Question: I have the following (called: "MyView.ctp") in /app/view/layouts
'''
<!DOCTYPE html>
<html xmlns="http://www.w3.org/1999/xhtml">
<head>
<title><?php echo $title_for_layout; ?></title>
<!-- add favicon here-->
<!-- js -->
<?php echo $scripts_for_layout; ?>
</head>
<body>
</body>
</html>
'''
I have the following (called MyView.ctp) in /app/view
'''
<?php $html->css('fup-prototype','stylesheet', array('media"=>"all' ), false); ?>
'''
The following file (called fup-prototype.css) in app/webroot/css/
But am getting this error:

What am I doing wrong here?
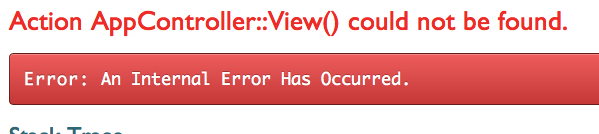
Answer: Instead of
'''
array('media"=>"all' )
'''
you most likely meant
'''
array('media'=>'all' )
'''